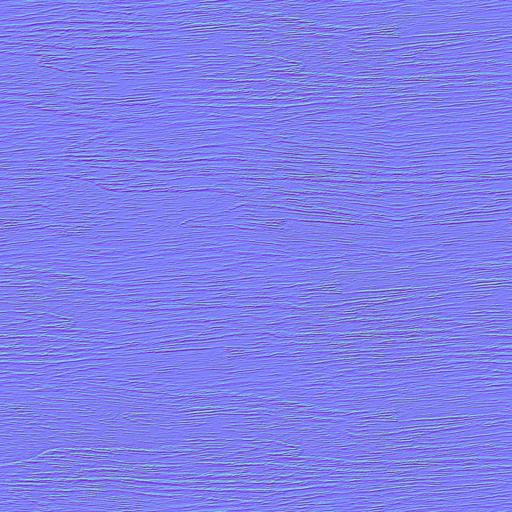
rough wood wooden